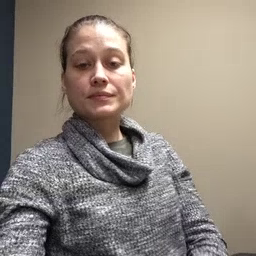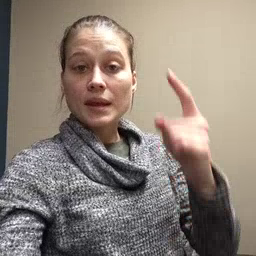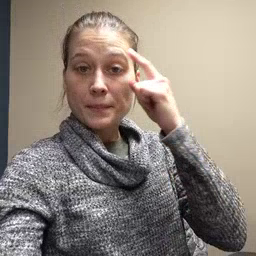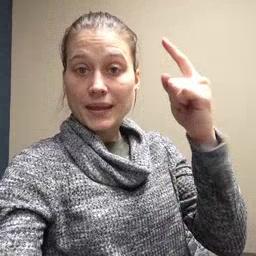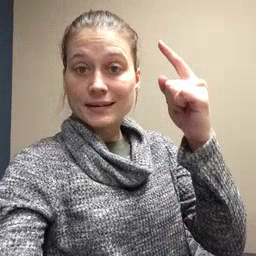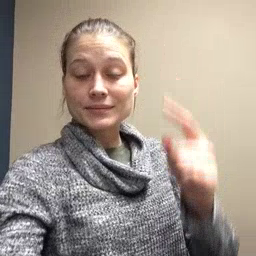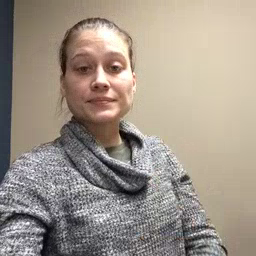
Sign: penny